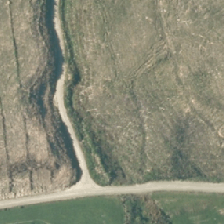
Land cover: harvested_forest